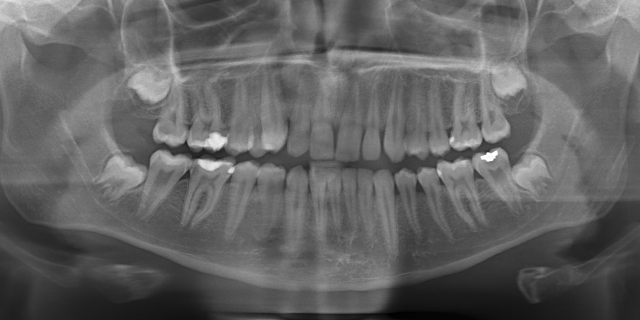
adult